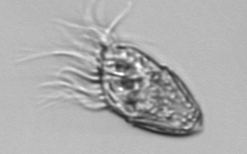
Label: Strombidium_morphotype1